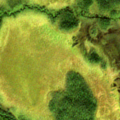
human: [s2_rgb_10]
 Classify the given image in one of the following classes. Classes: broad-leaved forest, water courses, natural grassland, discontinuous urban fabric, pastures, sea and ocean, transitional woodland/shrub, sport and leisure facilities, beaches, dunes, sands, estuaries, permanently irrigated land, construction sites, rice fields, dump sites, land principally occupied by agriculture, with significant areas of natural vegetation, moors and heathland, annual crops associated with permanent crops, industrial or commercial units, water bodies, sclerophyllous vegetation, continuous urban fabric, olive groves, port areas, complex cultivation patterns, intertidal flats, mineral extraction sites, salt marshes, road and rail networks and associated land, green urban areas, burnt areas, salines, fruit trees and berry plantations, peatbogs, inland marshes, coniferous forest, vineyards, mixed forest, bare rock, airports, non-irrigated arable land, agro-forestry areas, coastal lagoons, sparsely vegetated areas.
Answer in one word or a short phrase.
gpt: coniferous forest, peatbogs